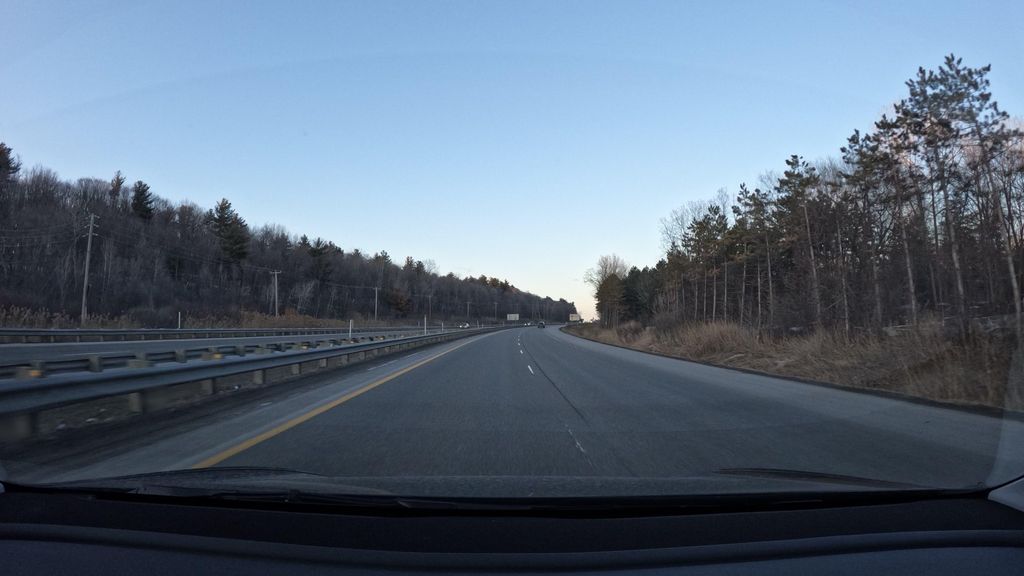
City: montreal